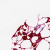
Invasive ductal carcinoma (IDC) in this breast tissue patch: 0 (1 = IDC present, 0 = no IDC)